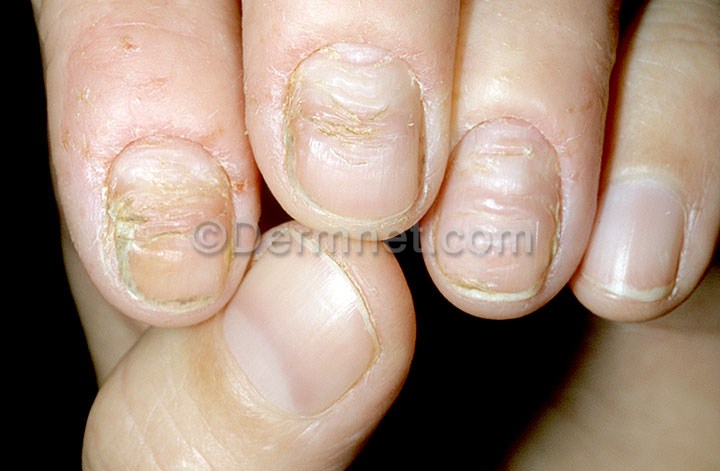
Disease: Nail Fungus and other Nail Disease